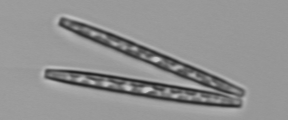
Label: Thalassionema